Field crop: maize
Growth stage: 2
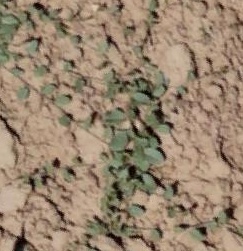
Species: convolvulus